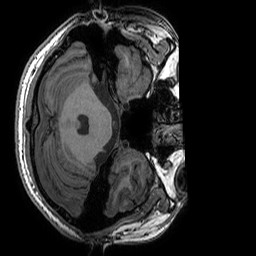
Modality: T1w
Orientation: axial
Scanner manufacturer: ge
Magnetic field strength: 3 T
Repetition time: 0.008156 s
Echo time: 0.00318 s